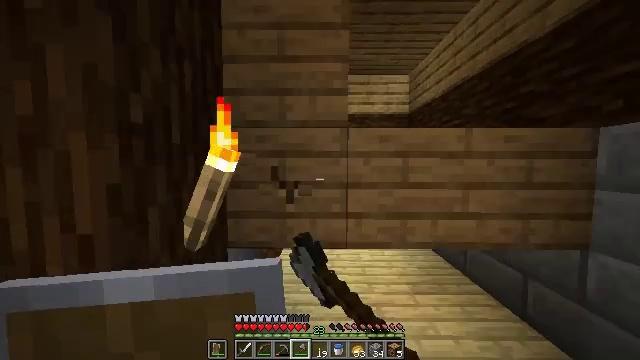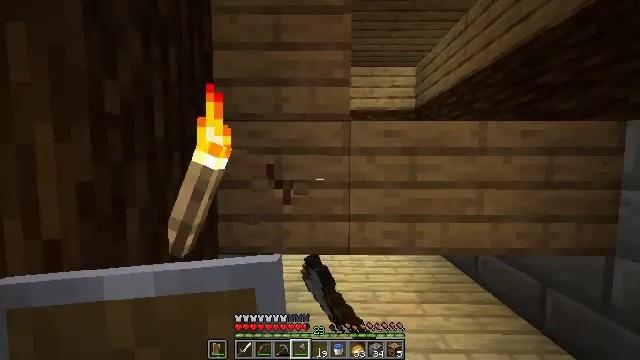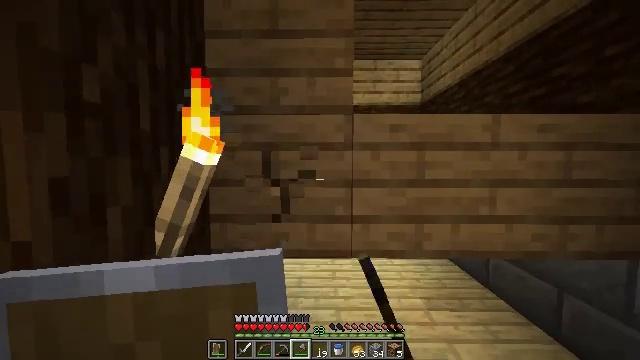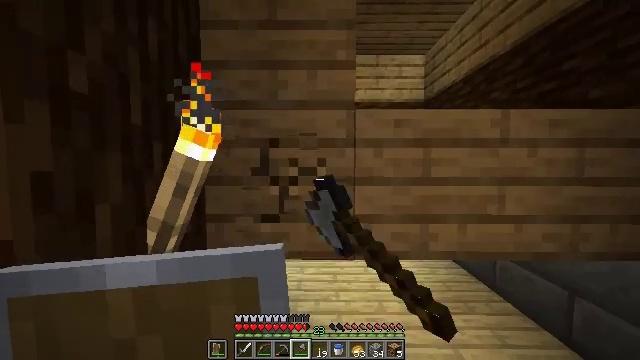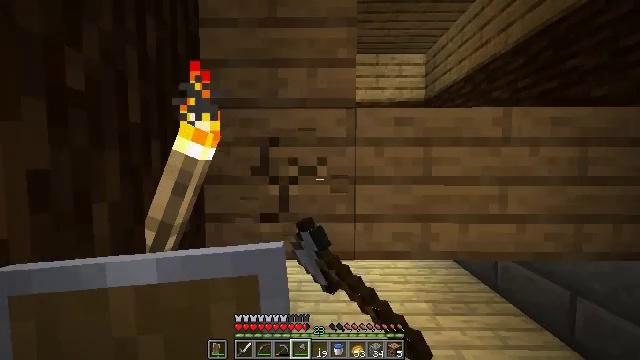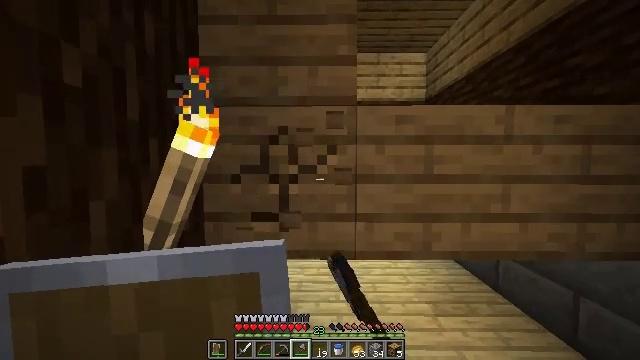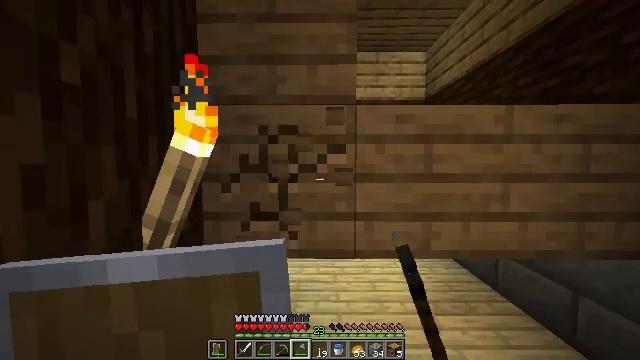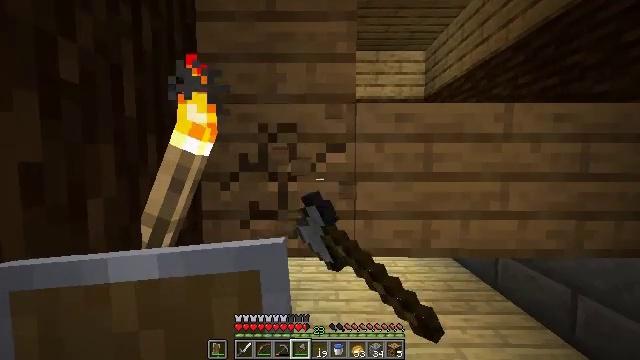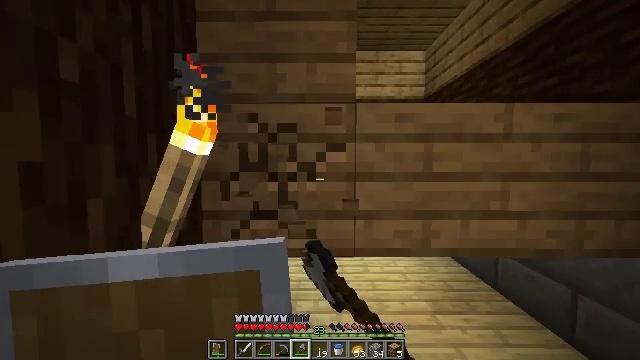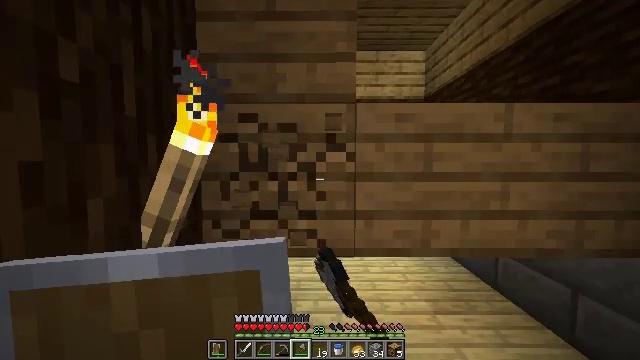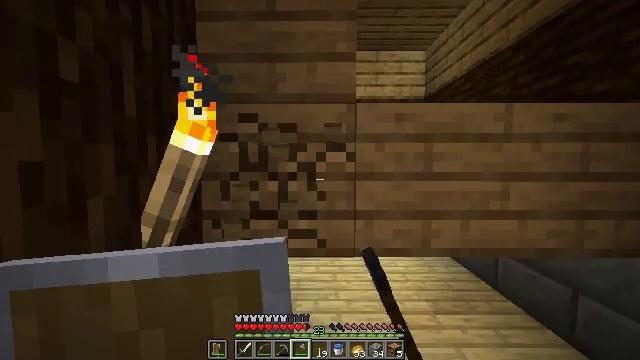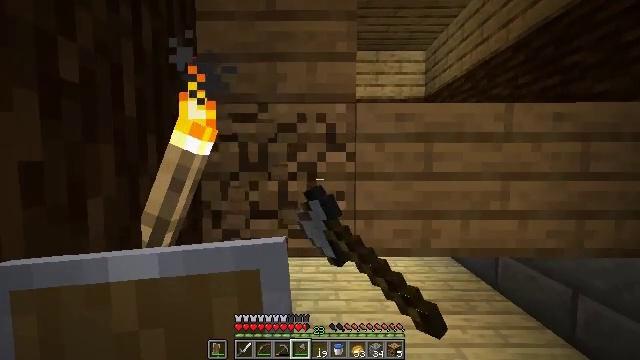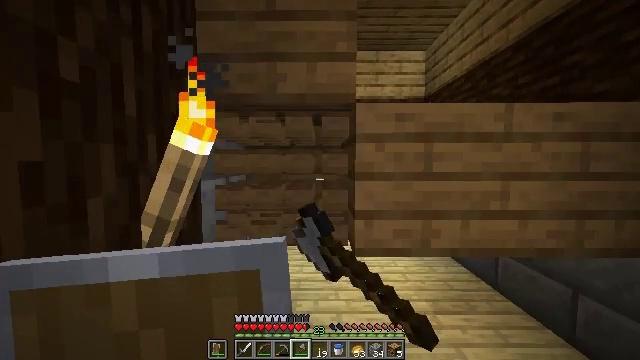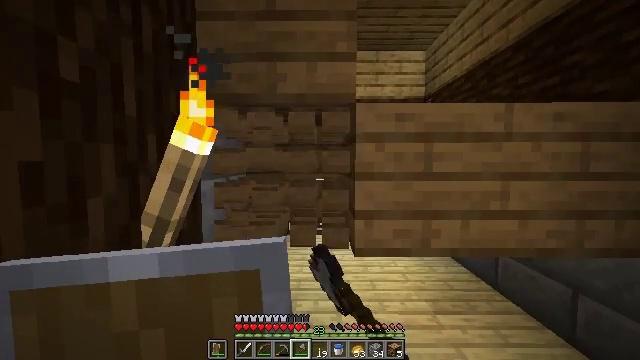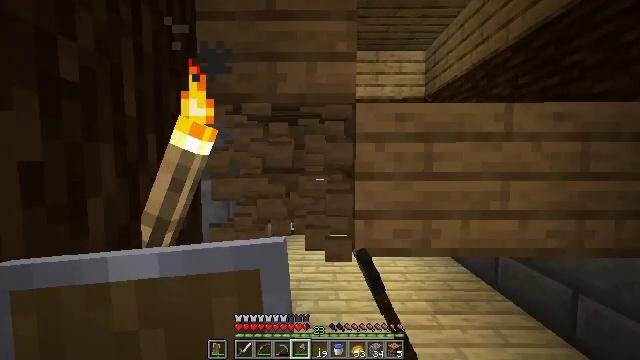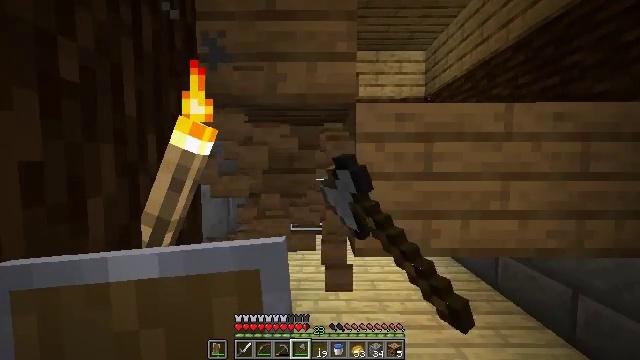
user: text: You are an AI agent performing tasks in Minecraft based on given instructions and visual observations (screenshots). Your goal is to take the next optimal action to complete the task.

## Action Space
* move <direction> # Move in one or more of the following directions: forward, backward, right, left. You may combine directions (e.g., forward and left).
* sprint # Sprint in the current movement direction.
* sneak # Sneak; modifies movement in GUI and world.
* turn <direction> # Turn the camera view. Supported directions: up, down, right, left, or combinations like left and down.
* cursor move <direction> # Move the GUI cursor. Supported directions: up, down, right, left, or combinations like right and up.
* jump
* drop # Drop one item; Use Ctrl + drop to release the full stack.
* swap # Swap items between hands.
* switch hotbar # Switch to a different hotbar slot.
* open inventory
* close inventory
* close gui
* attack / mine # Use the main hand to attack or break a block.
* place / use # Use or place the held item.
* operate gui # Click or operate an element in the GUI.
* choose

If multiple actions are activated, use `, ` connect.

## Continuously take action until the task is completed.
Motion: motion action
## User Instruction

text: Harvest spruce planks for building.
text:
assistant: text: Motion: attack / mine
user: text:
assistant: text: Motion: attack / mine
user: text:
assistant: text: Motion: attack / mine
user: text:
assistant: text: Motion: attack / mine
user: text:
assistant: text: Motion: attack / mine
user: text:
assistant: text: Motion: attack / mine
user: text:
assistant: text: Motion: attack / mine
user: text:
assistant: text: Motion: attack / mine
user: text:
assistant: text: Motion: attack / mine
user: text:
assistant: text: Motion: attack / mine
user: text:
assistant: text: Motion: attack / mine
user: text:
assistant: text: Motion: attack / mine
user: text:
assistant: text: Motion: attack / mine
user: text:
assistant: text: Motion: attack / mine
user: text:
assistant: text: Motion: attack / mine
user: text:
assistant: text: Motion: attack / mine
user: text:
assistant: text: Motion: move right, turn right and down, attack / mine
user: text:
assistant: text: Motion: move right, turn right, attack / mine
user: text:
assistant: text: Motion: attack / mine
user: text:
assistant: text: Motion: turn left, attack / mine
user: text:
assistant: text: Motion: attack / mine
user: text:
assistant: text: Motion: attack / mine
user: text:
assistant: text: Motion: attack / mine
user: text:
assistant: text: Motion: attack / mine
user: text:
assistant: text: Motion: attack / mine
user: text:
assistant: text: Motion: attack / mine
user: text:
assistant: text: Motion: attack / mine
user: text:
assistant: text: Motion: attack / mine
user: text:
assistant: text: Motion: attack / mine
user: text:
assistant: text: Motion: attack / mine